Question: I need a help, I have an array fft_line_log who give me a graph curve, and i would like to find distance between each point after my maximum point in this array.
'''
import numpy as np
import matplotlib.pyplot as plt
fft_line_log = np.array([ 6.69444503, 6.62028965, 6.71395111, 6.70660448, 6.70821623,
6.66914818, 6.<PHONE> , 6.68638117, 6.75695725, 6.68171623,
6.73955838, 6.68919801, 6.76332219, 6.78286017, 6.81555002,
6.75381555, 6.75353165, 6.70909775, 6.74073086, 6.70899932,
6.<PHONE> , 6.59418955, 6.65966783, 6.65627975, 6.75186109,
6.71053962, 6.77552219, 6.78359504, 6.81006956, 6.76919262,
6.74450256, 6.74058832, 6.69536545, 6.<PHONE> , 6.62621774,
6.62584858, 6.67337241, 6.<PHONE> , 6.75191211, 6.75534094,
6.72788613, 6.68803099, 6.<PHONE> , 6.71848276, 6.75129579,
6.76199942, 6.73916056, 6.73957135, 6.76513941, 6.72795522,
6.63711679, 6.55248903, 6.61974385, 6.74794642, 6.88099129,
6.81151706, 6.<PHONE> , 6.65227642, 6.65518817, 6.<PHONE> ,
6.67242465, 6.69769372, 6.77683837, 6.71750359, 6.70146931,
6.69701514, 6.77291463, 6.81000081, 6.73833814, 6.54288474,
6.64435143, 6.65653662, 6.87412486, 6.77087266, 6.92963172,
6.859477 , 6.92261811, 6.90716066, 6.95589443, 6.97304283,
6.97534776, 6.92405218, 6.<PHONE> , 6.83609476, 7.<PHONE>,
7.<PHONE>, 6.<PHONE> , 6.77486571, 6.<PHONE> , 6.91282969,
6.93526752, 6.96253309, 6.98858486, 6.85929044, 6.84243664,
6.77238593, 6.95158598, 6.91181849, 7.<PHONE>, 6.97864081,
7.<PHONE>, 6.82880079, 6.87036188, 6.90655258, 6.93307678,
6.94892631, 6.97922417, 7.<PHONE> , 7.<PHONE>, 7.<PHONE>,
7.<PHONE> , 7.<PHONE>, 7.<PHONE>, 7.<PHONE> , 7.<PHONE>,
7.<PHONE>, 7.<PHONE>, 7.<PHONE>, 7.<PHONE>, 7.<PHONE>,
7.29265349, 7.38762255, 7.<PHONE>, 7.<PHONE> , 6.99632408,
7.28783749, 7.40642556, 7.50042657, 7.52199961, 7.38090861,
7.31366312, 7.32918037, 7.41356871, 7.40686241, 7.34454923,
7.35754063, 7.36483637, 7.52229303, 7.45715298, 7.54329464,
7.35501191, 7.41806418, 7.37864369, 7.<PHONE> , 7.20434605,
6.99586801, 6.93583466, 7.<PHONE>, 7.<PHONE>, 7.44589042,
7.34313421, 7.30155559, 7.28786179, 7.36995234, 7.<PHONE> ,
7.<PHONE>, 7.27735024, 7.37770573, 7.41216788, 7.32619126,
7.48962489, 7.34112295, 7.35875597, 7.<PHONE> , 7.46850535,
7.47971955, 7.75637784, 7.64789912, 7.60647042, 7.65423208,
7.75347939, 7.87979044, 7.68933715, 7.70211081, 7.51374563,
7.57404798, 7.58926237, 7.84621756, 7.99034484, 8.<PHONE>,
7.97958613, 7.93807446, 7.98169401, 7.<PHONE> , 7.73453558,
7.74164658, 7.97903408, 8.<PHONE>, 8.<PHONE>, 8.<PHONE>,
8.<PHONE>, 8.<PHONE>, 8.<PHONE>, 8.25983391, 8.38995519,
8.36962264, 8.<PHONE>, 8.21024941, 8.39719101, 8.62435624,
8.66466254, 8.53202815, 8.59849915, 8.55345886, 8.<PHONE> ,
8.61148309, 8.66471803, 8.58964817, 8.37817649, 8.<PHONE> ,
8.29727521, 8.80497468, 9.<PHONE>, 9.23056669, 9.<PHONE>,
8.92915832, 8.95605045, 9.<PHONE>, 9.21134305, 9.32966008,
9.44885488, 9.60703095, 9.68599202, 9.73857392, 9.58981375,
9.69326948, 9.69908055, 9.61247299, 9.59321922, 9.72546618,
9.82947886, 9.88234468, 9.80105886, 9.90076688, 9.88697706,
9.93188788, 10.<PHONE>, 10.<PHONE> , 10.26928882, 10.24549213,
10.38841197, 10.56229069, 10.73973299, 10.68900618, 10.56318566,
10.<PHONE> , 11.<PHONE>, 11.21957039, 11.<PHONE>, 11.<PHONE> ,
11.29213701, 11.66953016, 11.85629452, 12.<PHONE>, 12.31552502,
12.54267264, 12.<PHONE> , 12.70261375, 12.63184165, 12.<PHONE> ,
12.<PHONE>, 11.75131106, 11.67532432, 11.51112149, 11.43912942,
11.27077754, 11.<PHONE>, 10.98608465, 10.95421553, 10.81817012,
10.60892879, 10.34879649, 10.24336291, 10.<PHONE>, 10.26584287,
10.34229355, 10.35252445, 10.21730733, 10.<PHONE>, 10.<PHONE>,
9.95282456, 9.79382044, 9.71416103, 9.59824455, 9.62126605,
9.41602153, 9.43508821, 9.30142416, 9.37191569, 9.36895303,
9.52453799, 9.32715386, 9.<PHONE> , 9.<PHONE>, 9.<PHONE>,
9.<PHONE>, 8.93720321, 8.91570714, 8.91893331, 8.<PHONE> ,
9.<PHONE>, 9.<PHONE>, 9.<PHONE>, 9.<PHONE>, 8.70994841,
8.65760632, 8.71252674, 8.83044602, 8.<PHONE> , 8.44856982,
8.36202746, 8.49380112, 8.43758768, 8.51522822, 8.39732377,
8.38316112, 8.<PHONE>, 8.<PHONE>, 8.<PHONE>, 8.<PHONE>,
8.<PHONE>, 8.<PHONE>, 8.<PHONE>, 8.<PHONE>, 8.<PHONE> ,
8.25107359, 8.<PHONE>, 8.<PHONE>, 7.80321978, 7.88329972,
7.93738869, 7.90669758, 8.<PHONE>, 8.<PHONE>, 7.90675838,
7.70493407, 7.53787673, 7.62073091, 7.52546029, 7.70095934,
7.84623128, 8.<PHONE> , 7.89516578, 7.74835171, 7.64721769,
7.53282095, 7.64161662, 7.55674742, 7.62838586, 7.48794439,
7.42979731, 7.47872707, 7.48249818, 7.45731704, 7.27393537,
7.44293302, 7.50772531, 7.60515245, 7.43210472, 7.44673673,
7.45097998, 7.47935287, 7.35754501, 7.<PHONE>, 7.<PHONE>,
7.<PHONE> , 7.25192887, 7.<PHONE>, 7.<PHONE>, 7.<PHONE>,
7.<PHONE>, 6.98504757, 6.96222427, 7.23452273, 7.38547407,
7.<PHONE> , 7.44356096, 7.42744486, 7.40436835, 7.23342905,
7.<PHONE>, 7.<PHONE>, 7.24969532, 7.23342225, 7.22111859,
7.<PHONE>, 7.23244932, 7.<PHONE>, 7.<PHONE>, 7.23738078,
7.238834 , 7.<PHONE>, 7.<PHONE>, 7.<PHONE>, 7.<PHONE>,
7.<PHONE>, 7.<PHONE>, 6.99505972, 7.<PHONE>, 7.<PHONE>,
7.28860964, 7.23505325, 7.<PHONE>, 7.<PHONE>, 7.<PHONE>,
7.<PHONE>, 7.<PHONE> , 7.<PHONE>, 7.<PHONE>, 6.97253299,
6.93880034, 7.<PHONE>, 7.<PHONE>, 7.<PHONE>, 6.98742809,
6.77929055, 6.84197639, 6.95866474, 6.98850632, 6.99234258,
6.80117981, 6.79377084, 6.67441952, 6.71621183, 6.<PHONE> ,
6.75270579, 6.73731868, 6.86448484, 6.82328277, 6.74100421,
6.73419727, 6.71847507, 6.87672801, 6.92205112, 7.<PHONE>,
6.<PHONE> , 6.86443623, 6.76949467, 6.68317052, 6.67938603,
6.64126311, 6.71279214, 6.77487357, 6.82779673, 6.71670699,
6.61091739, 6.59593221, 6.69074946, 6.81515364, 6.76440899,
6.78353573, 6.72608694, 6.<PHONE> , 6.74374407, 6.71517095,
6.67005636, 6.67293791, 6.72497808, 6.76154375, 6.74949199,
6.70005328, 6.72457262, 6.76483267, 6.78789715, 6.78164388,
6.<PHONE> , 6.78448831, 6.77338756, 6.80087043, 6.75914855,
6.73225717, 6.70224985, 6.70150418, 6.66315441, 6.67396018,
6.<PHONE> , 6.69045353, 6.68431725, 6.76329228, 6.<PHONE> ,
6.70520747, 6.61466211, 6.61972572, 6.64595276, 6.69601337,
6.70481754, 6.69784698, 6.63233624, 6.64712029, 6.76416368,
6.73909511, 6.71532065, 6.<PHONE> , 6.58517468, 6.61351347,
6.63310043, 6.62013832, 6.62029447, 6.61951258, 6.<PHONE> ,
6.<PHONE> , 6.<PHONE> , 6.69929709, 6.68842114, 6.74815417,
6.73749318, 6.75484044, 6.71556177, 6.56280052, 6.48748225,
6.49914832, 6.<PHONE> ])
pt_max=np.max(fft_line_log)
ecart=np.array([])
for step in np.arange(pt_max,pt_max-4,-0.1):
print("step= "+str(step))
e=np.where((fft_line_log<step)&(fft_line_log>step-0.1))
ecart=np.append(ecart,e[0][-1]-e[0][0])
plt.figure(33)
plt.plot(ecart,'*-')
'''
Preview:
]
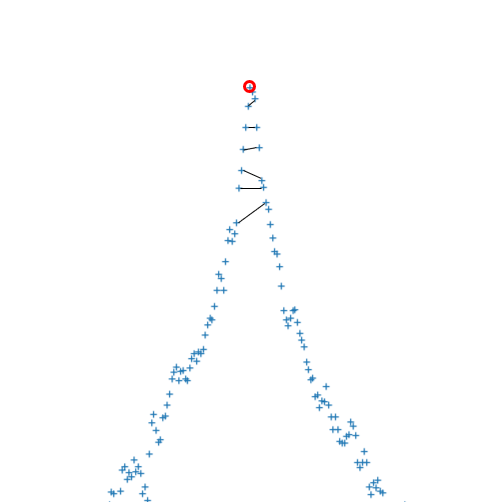
Answer: This should do the trick:
'''
import numpy as np
import matplotlib.pyplot as plt
array = np.array([ 6.69444503, 6.62028965, 6.71395111, 6.70660448, 6.70821623, 6.66914818, 6.<PHONE> , 6.68638117, 6.75695725, 6.68171623, 6.73955838, 6.68919801, 6.76332219, 6.78286017, 6.81555002, 6.75381555, 6.75353165, 6.70909775, 6.74073086, 6.70899932, 6.<PHONE> , 6.59418955, 6.65966783, 6.65627975, 6.75186109, 6.71053962, 6.77552219, 6.78359504, 6.81006956, 6.76919262, 6.74450256, 6.74058832, 6.69536545, 6.<PHONE> , 6.62621774, 6.62584858, 6.67337241, 6.<PHONE> , 6.75191211, 6.75534094, 6.72788613, 6.68803099, 6.<PHONE> , 6.71848276, 6.75129579, 6.76199942, 6.73916056, 6.73957135, 6.76513941, 6.72795522, 6.63711679, 6.55248903, 6.61974385, 6.74794642, 6.88099129, 6.81151706, 6.<PHONE> , 6.65227642, 6.65518817, 6.<PHONE> , 6.67242465, 6.69769372, 6.77683837, 6.71750359, 6.70146931, 6.69701514, 6.77291463, 6.81000081, 6.73833814, 6.54288474, 6.64435143, 6.65653662, 6.87412486, 6.77087266, 6.92963172, 6.859477 , 6.92261811, 6.90716066, 6.95589443, 6.97304283, 6.97534776, 6.92405218, 6.<PHONE> , 6.83609476, 7.<PHONE>, 7.<PHONE>, 6.<PHONE> , 6.77486571, 6.<PHONE> , 6.91282969, 6.93526752, 6.96253309, 6.98858486, 6.85929044, 6.84243664, 6.77238593, 6.95158598, 6.91181849, 7.<PHONE>, 6.97864081, 7.<PHONE>, 6.82880079, 6.87036188, 6.90655258, 6.93307678, 6.94892631, 6.97922417, 7.<PHONE> , 7.<PHONE>, 7.<PHONE>, 7.<PHONE> , 7.<PHONE>, 7.<PHONE>, 7.<PHONE> , 7.<PHONE>, 7.<PHONE>, 7.<PHONE>, 7.<PHONE>, 7.<PHONE>, 7.<PHONE>, 7.29265349, 7.38762255, 7.<PHONE>, 7.<PHONE> , 6.99632408, 7.28783749, 7.40642556, 7.50042657, 7.52199961, 7.38090861, 7.31366312, 7.32918037, 7.41356871, 7.40686241, 7.34454923, 7.35754063, 7.36483637, 7.52229303, 7.45715298, 7.54329464, 7.35501191, 7.41806418, 7.37864369, 7.<PHONE> , 7.20434605, 6.99586801, 6.93583466, 7.<PHONE>, 7.<PHONE>, 7.44589042, 7.34313421, 7.30155559, 7.28786179, 7.36995234, 7.<PHONE> , 7.<PHONE>, 7.27735024, 7.37770573, 7.41216788, 7.32619126, 7.48962489, 7.34112295, 7.35875597, 7.<PHONE> , 7.46850535, 7.47971955, 7.75637784, 7.64789912, 7.60647042, 7.65423208, 7.75347939, 7.87979044, 7.68933715, 7.70211081, 7.51374563, 7.57404798, 7.58926237, 7.84621756, 7.99034484, 8.<PHONE>, 7.97958613, 7.93807446, 7.98169401, 7.<PHONE> , 7.73453558, 7.74164658, 7.97903408, 8.<PHONE>, 8.<PHONE>, 8.<PHONE>, 8.<PHONE>, 8.<PHONE>, 8.<PHONE>, 8.25983391, 8.38995519, 8.36962264, 8.<PHONE>, 8.21024941, 8.39719101, 8.62435624, 8.66466254, 8.53202815, 8.59849915, 8.55345886, 8.<PHONE> , 8.61148309, 8.66471803, 8.58964817, 8.37817649, 8.<PHONE> , 8.29727521, 8.80497468, 9.<PHONE>, 9.23056669, 9.<PHONE>, 8.92915832, 8.95605045, 9.<PHONE>, 9.21134305, 9.32966008, 9.44885488, 9.60703095, 9.68599202, 9.73857392, 9.58981375, 9.69326948, 9.69908055, 9.61247299, 9.59321922, 9.72546618, 9.82947886, 9.88234468, 9.80105886, 9.90076688, 9.88697706, 9.93188788, 10.<PHONE>, 10.<PHONE> , 10.26928882, 10.24549213, 10.38841197, 10.56229069, 10.73973299, 10.68900618, 10.56318566, 10.<PHONE> , 11.<PHONE>, 11.21957039, 11.<PHONE>, 11.<PHONE> , 11.29213701, 11.66953016, 11.85629452, 12.<PHONE>, 12.31552502, 12.54267264, 12.<PHONE> , 12.70261375, 12.63184165, 12.<PHONE> , 12.<PHONE>, 11.75131106, 11.67532432, 11.51112149, 11.43912942, 11.27077754, 11.<PHONE>, 10.98608465, 10.95421553, 10.81817012, 10.60892879, 10.34879649, 10.24336291, 10.<PHONE>, 10.26584287, 10.34229355, 10.35252445, 10.21730733, 10.<PHONE>, 10.<PHONE>, 9.95282456, 9.79382044, 9.71416103, 9.59824455, 9.62126605, 9.41602153, 9.43508821, 9.30142416, 9.37191569, 9.36895303, 9.52453799, 9.32715386, 9.<PHONE> , 9.<PHONE>, 9.<PHONE>, 9.<PHONE>, 8.93720321, 8.91570714, 8.91893331, 8.<PHONE> , 9.<PHONE>, 9.<PHONE>, 9.<PHONE>, 9.<PHONE>, 8.70994841, 8.65760632, 8.71252674, 8.83044602, 8.<PHONE> , 8.44856982, 8.36202746, 8.49380112, 8.43758768, 8.51522822, 8.39732377, 8.38316112, 8.<PHONE>, 8.<PHONE>, 8.<PHONE>, 8.<PHONE>, 8.<PHONE>, 8.<PHONE>, 8.<PHONE>, 8.<PHONE>, 8.<PHONE> , 8.25107359, 8.<PHONE>, 8.<PHONE>, 7.80321978, 7.88329972, 7.93738869, 7.90669758, 8.<PHONE>, 8.<PHONE>, 7.90675838, 7.70493407, 7.53787673, 7.62073091, 7.52546029, 7.70095934, 7.84623128, 8.<PHONE> , 7.89516578, 7.74835171, 7.64721769, 7.53282095, 7.64161662, 7.55674742, 7.62838586, 7.48794439, 7.42979731, 7.47872707, 7.48249818, 7.45731704, 7.27393537, 7.44293302, 7.50772531, 7.60515245, 7.43210472, 7.44673673, 7.45097998, 7.47935287, 7.35754501, 7.<PHONE>, 7.<PHONE>, 7.<PHONE> , 7.25192887, 7.<PHONE>, 7.<PHONE>, 7.<PHONE>, 7.<PHONE>, 6.98504757, 6.96222427, 7.23452273, 7.38547407, 7.<PHONE> , 7.44356096, 7.42744486, 7.40436835, 7.23342905, 7.<PHONE>, 7.<PHONE>, 7.24969532, 7.23342225, 7.22111859, 7.<PHONE>, 7.23244932, 7.<PHONE>, 7.<PHONE>, 7.23738078, 7.238834 , 7.<PHONE>, 7.<PHONE>, 7.<PHONE>, 7.<PHONE>, 7.<PHONE>, 7.<PHONE>, 6.99505972, 7.<PHONE>, 7.<PHONE>, 7.28860964, 7.23505325, 7.<PHONE>, 7.<PHONE>, 7.<PHONE>, 7.<PHONE>, 7.<PHONE> , 7.<PHONE>, 7.<PHONE>, 6.97253299, 6.93880034, 7.<PHONE>, 7.<PHONE>, 7.<PHONE>, 6.98742809, 6.77929055, 6.84197639, 6.95866474, 6.98850632, 6.99234258, 6.80117981, 6.79377084, 6.67441952, 6.71621183, 6.<PHONE> , 6.75270579, 6.73731868, 6.86448484, 6.82328277, 6.74100421, 6.73419727, 6.71847507, 6.87672801, 6.92205112, 7.<PHONE>, 6.<PHONE> , 6.86443623, 6.76949467, 6.68317052, 6.67938603, 6.64126311, 6.71279214, 6.77487357, 6.82779673, 6.71670699, 6.61091739, 6.59593221, 6.69074946, 6.81515364, 6.76440899, 6.78353573, 6.72608694, 6.<PHONE> , 6.74374407, 6.71517095, 6.67005636, 6.67293791, 6.72497808, 6.76154375, 6.74949199, 6.70005328, 6.72457262, 6.76483267, 6.78789715, 6.78164388, 6.<PHONE> , 6.78448831, 6.77338756, 6.80087043, 6.75914855, 6.73225717, 6.70224985, 6.70150418, 6.66315441, 6.67396018, 6.<PHONE> , 6.69045353, 6.68431725, 6.76329228, 6.<PHONE> , 6.70520747, 6.61466211, 6.61972572, 6.64595276, 6.69601337, 6.70481754, 6.69784698, 6.63233624, 6.64712029, 6.76416368, 6.73909511, 6.71532065, 6.<PHONE> , 6.58517468, 6.61351347, 6.63310043, 6.62013832, 6.62029447, 6.61951258, 6.<PHONE> , 6.<PHONE> , 6.<PHONE> , 6.69929709, 6.68842114, 6.74815417, 6.73749318, 6.75484044, 6.71556177, 6.56280052, 6.48748225, 6.49914832, 6.<PHONE> ])
ptMax = np.argmax(array), np.max(array)
nbPairs = min(ptMax[0], len(array) - ptMax[0])
for i in range(1, nbPairs):
xDist = 2*i
yDist = array[ptMax[0]+i] - array[ptMax[0]-i]
# print(xDist, yDist)
plt.plot([ptMax[0] - i, ptMax[0] - i + xDist], [array[ptMax[0]-i], array[ptMax[0]-i] + yDist], color="black")
plt.plot(array, '+', markersize=6)
plt.plot(ptMax[0], ptMax[1], 'ro')
plt.show()
'''
You just need to be careful that the points are in the right order in your array.
Result:
<URL>